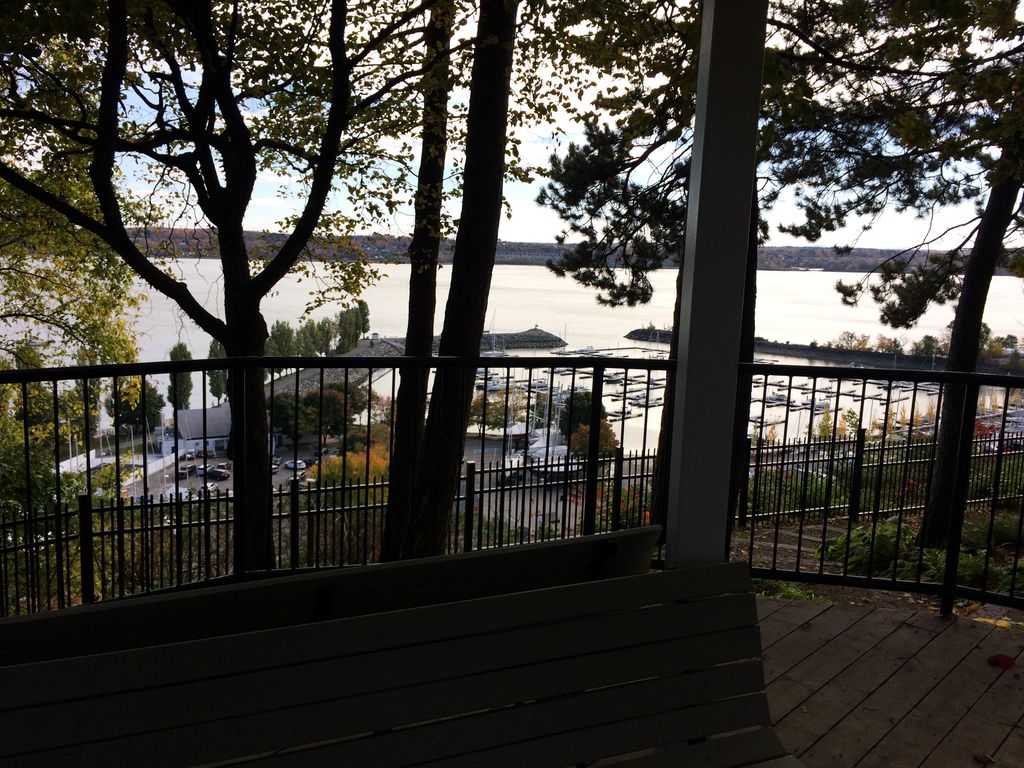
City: quebec_city